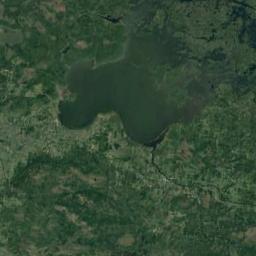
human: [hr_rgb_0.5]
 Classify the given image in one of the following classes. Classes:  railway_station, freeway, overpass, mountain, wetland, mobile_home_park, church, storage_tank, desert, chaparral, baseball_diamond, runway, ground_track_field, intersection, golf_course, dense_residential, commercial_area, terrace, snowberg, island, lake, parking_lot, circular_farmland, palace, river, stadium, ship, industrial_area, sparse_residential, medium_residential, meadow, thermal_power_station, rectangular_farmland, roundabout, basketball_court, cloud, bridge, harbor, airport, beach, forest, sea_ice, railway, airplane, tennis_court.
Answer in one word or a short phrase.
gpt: lake